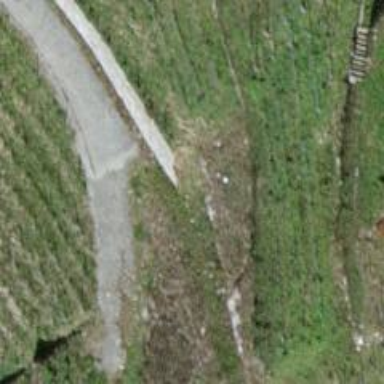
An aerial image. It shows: Retaining wall.